Question: I use -keepparameternames but it's not responding to interface.

The interface's methond parameter is proguard.
Thank you for your help.
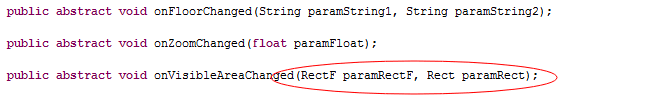
Answer: Proguard can preserve parameter names just fine. Unfortunately, does not preserve them by default. In order to emit necessary attributes, make sure to compile your code with full debugging info enabled. Java 8 javac does this with '-g' and '-parameters' flags.
See <URL> for some background.